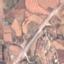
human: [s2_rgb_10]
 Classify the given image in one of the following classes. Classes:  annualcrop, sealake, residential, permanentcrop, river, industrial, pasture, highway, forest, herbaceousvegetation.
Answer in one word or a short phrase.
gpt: Highway